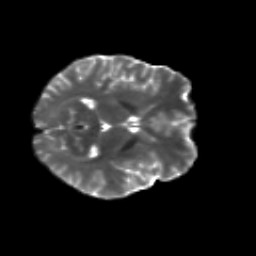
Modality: T2w
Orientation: axial
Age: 25
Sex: male
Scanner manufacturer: siemens
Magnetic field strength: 3 T
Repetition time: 8.8 s
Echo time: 0.085 s